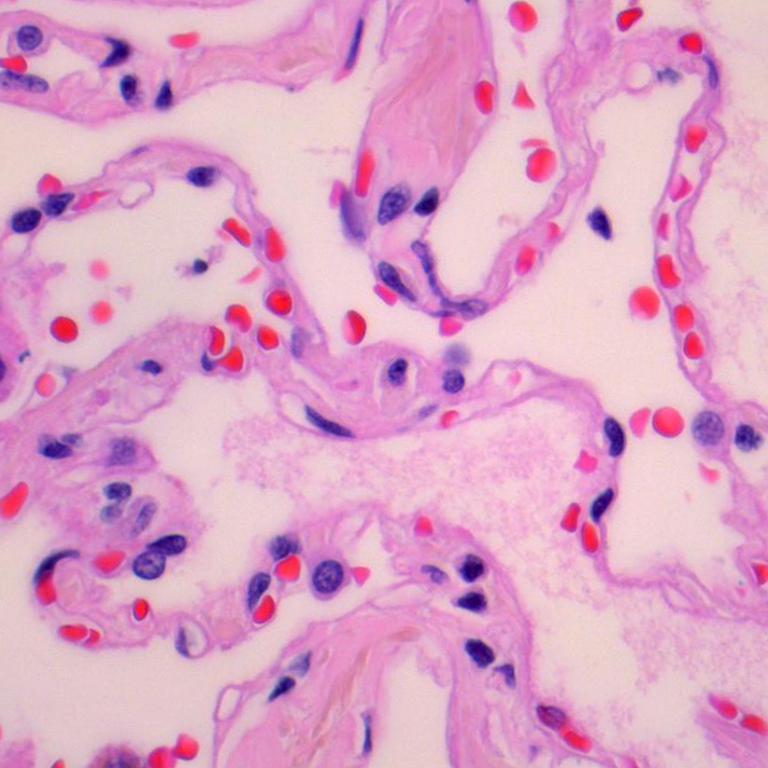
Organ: lung
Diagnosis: benign